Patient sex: F
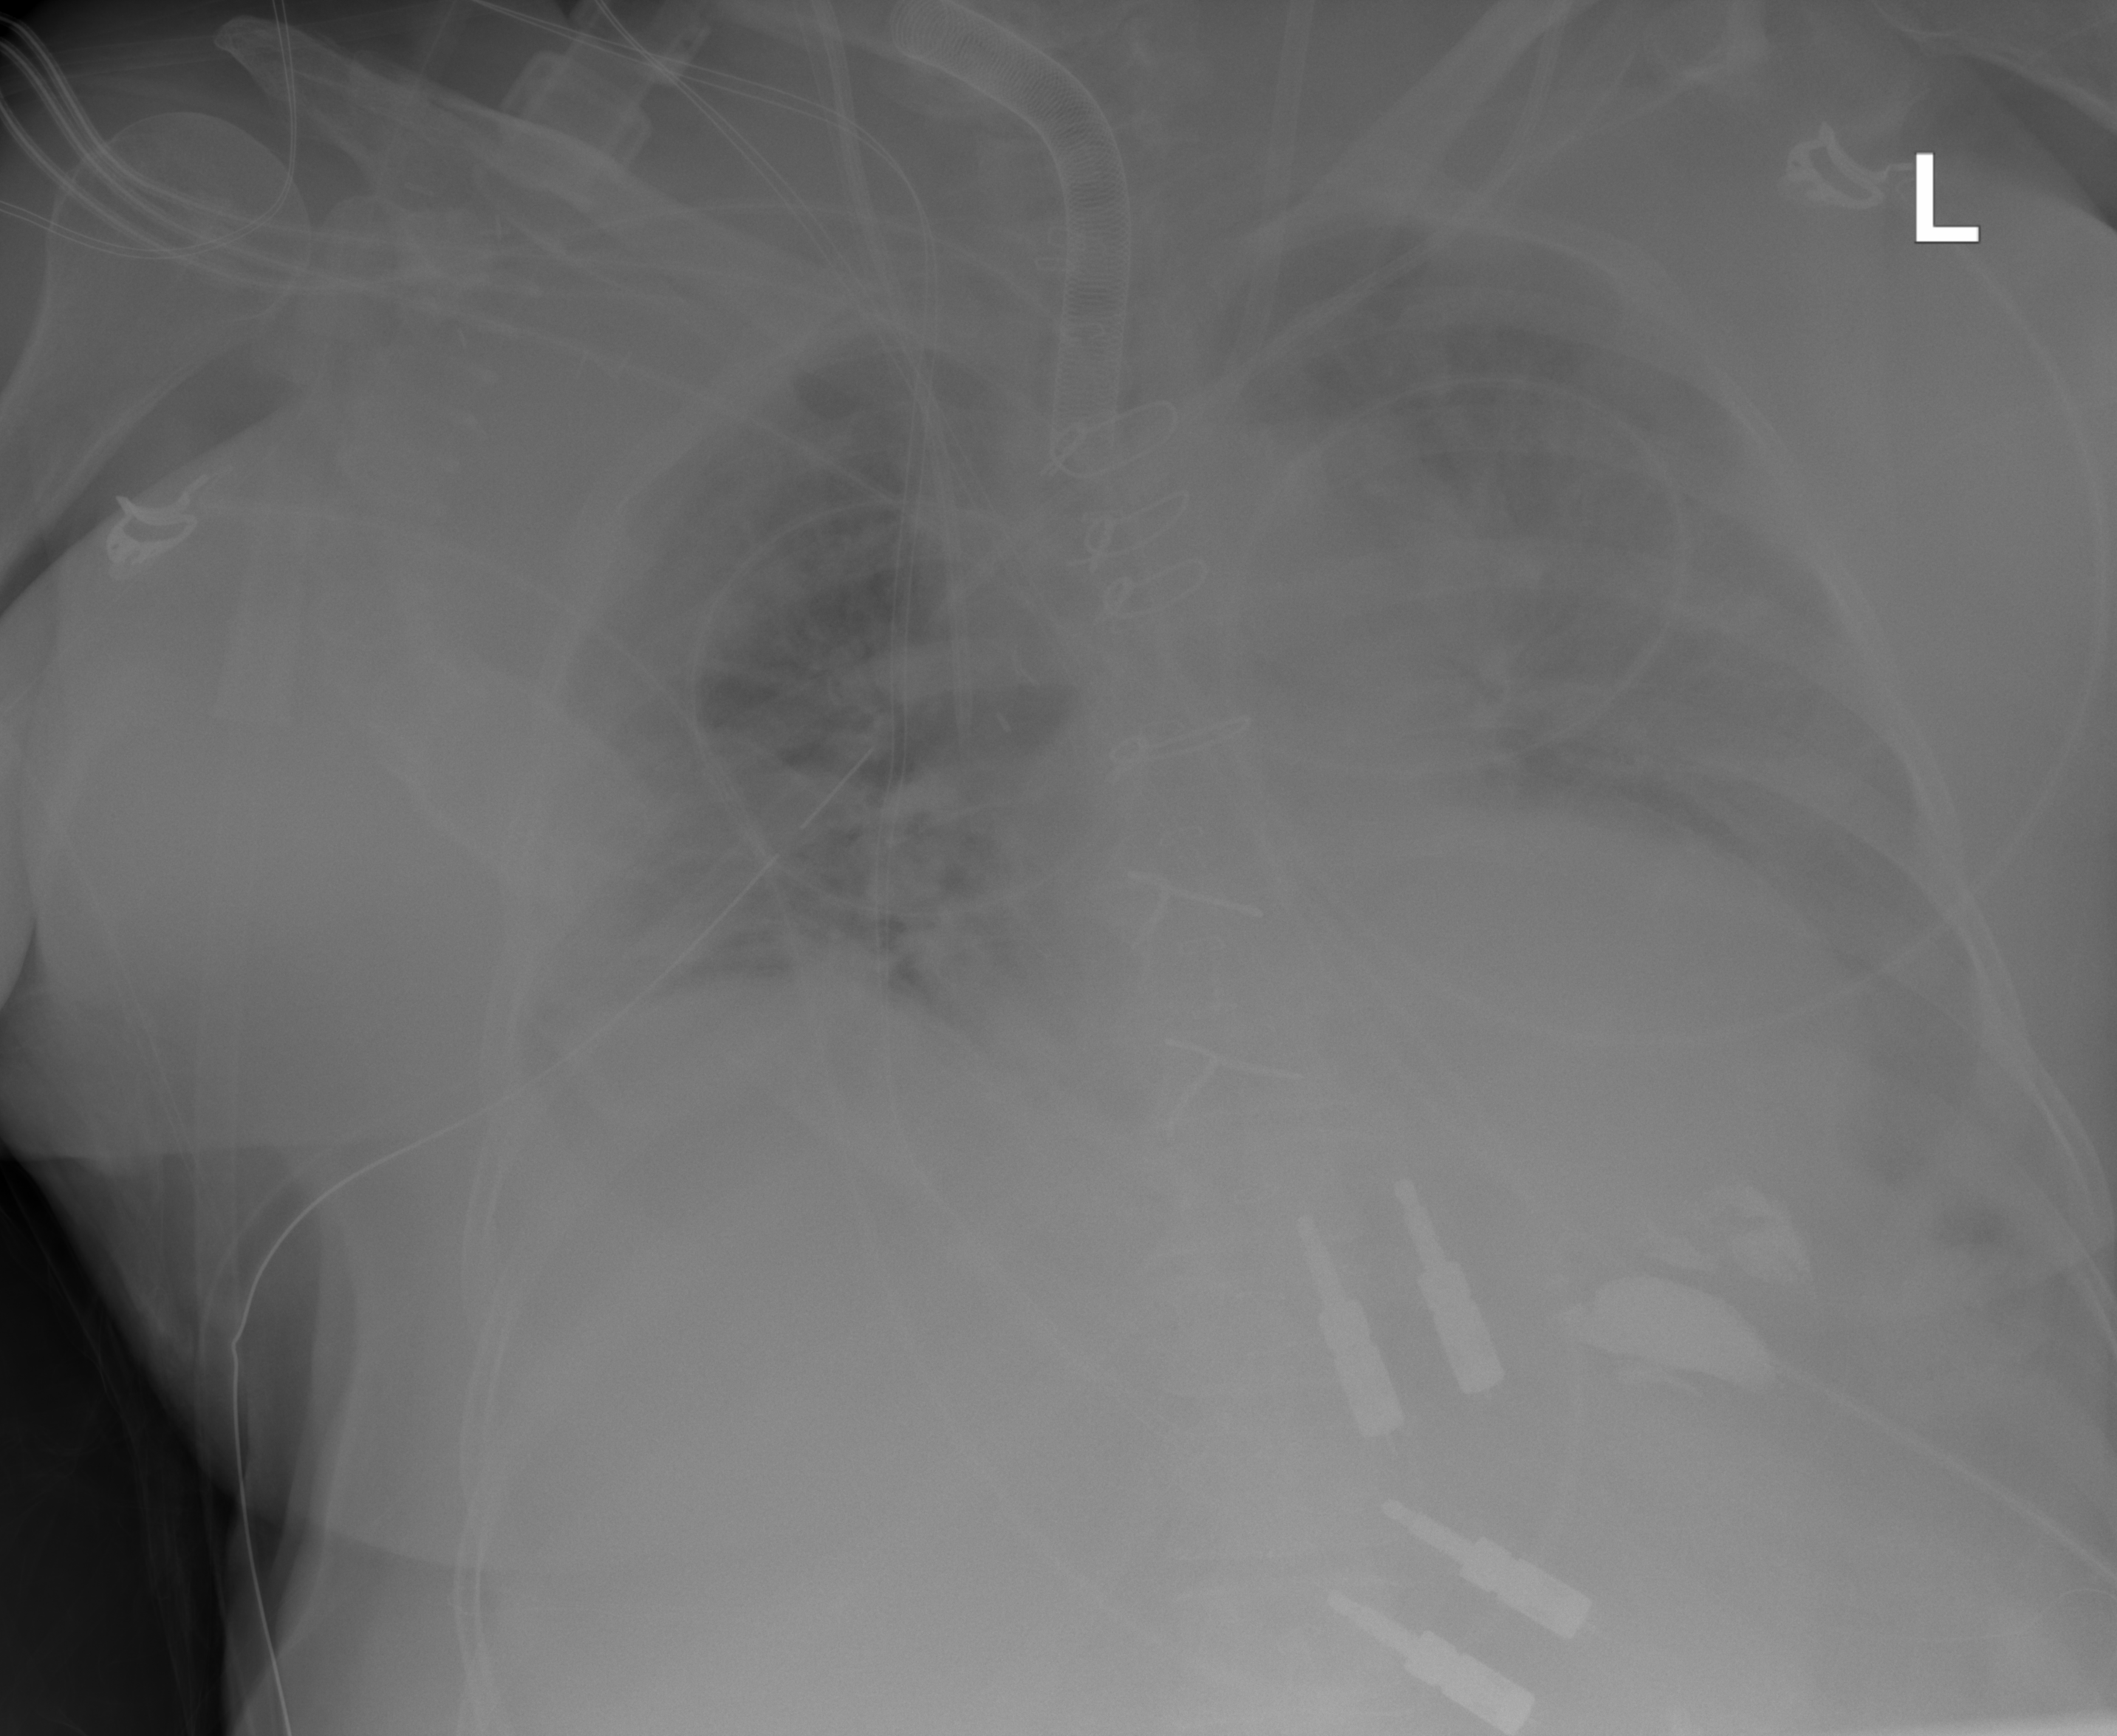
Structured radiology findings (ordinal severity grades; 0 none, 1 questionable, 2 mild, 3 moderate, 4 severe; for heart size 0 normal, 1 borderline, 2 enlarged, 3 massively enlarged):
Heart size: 2
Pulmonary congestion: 2
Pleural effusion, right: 2
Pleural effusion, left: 3
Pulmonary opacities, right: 3
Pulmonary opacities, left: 3
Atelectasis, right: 3
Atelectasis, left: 3